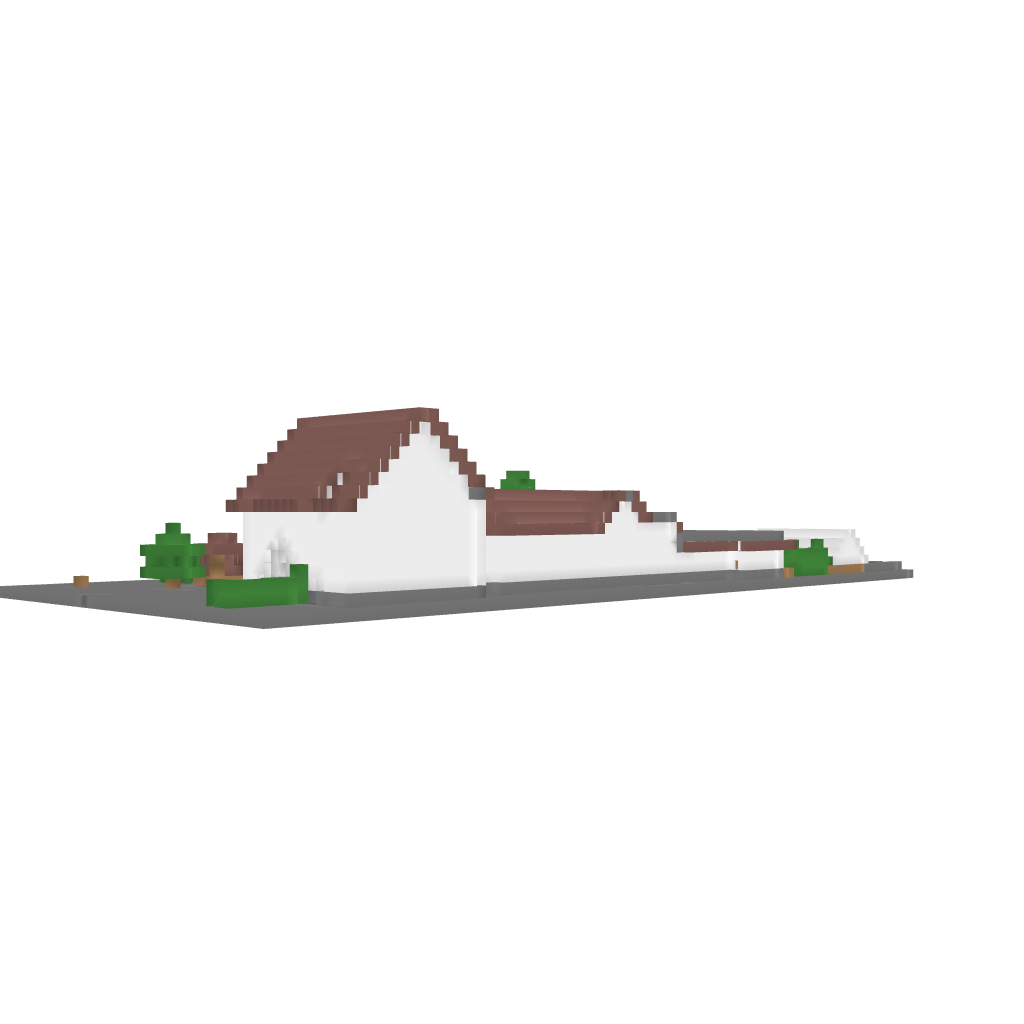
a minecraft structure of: Beautiful House bad low quality